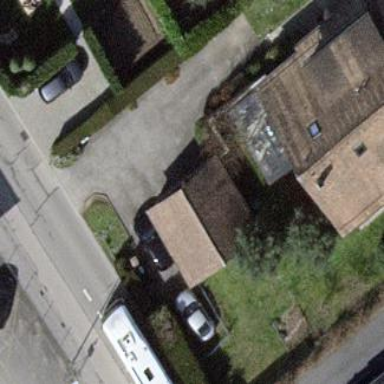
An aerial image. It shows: Garage building.